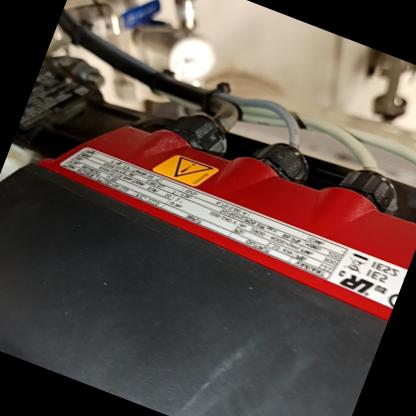
Klasa: tabliczka-znamionowa